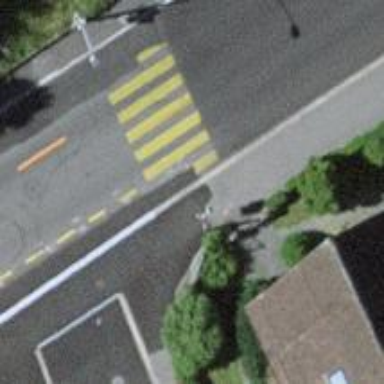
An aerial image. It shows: Kerb serving as barrier.